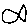
Label: fish